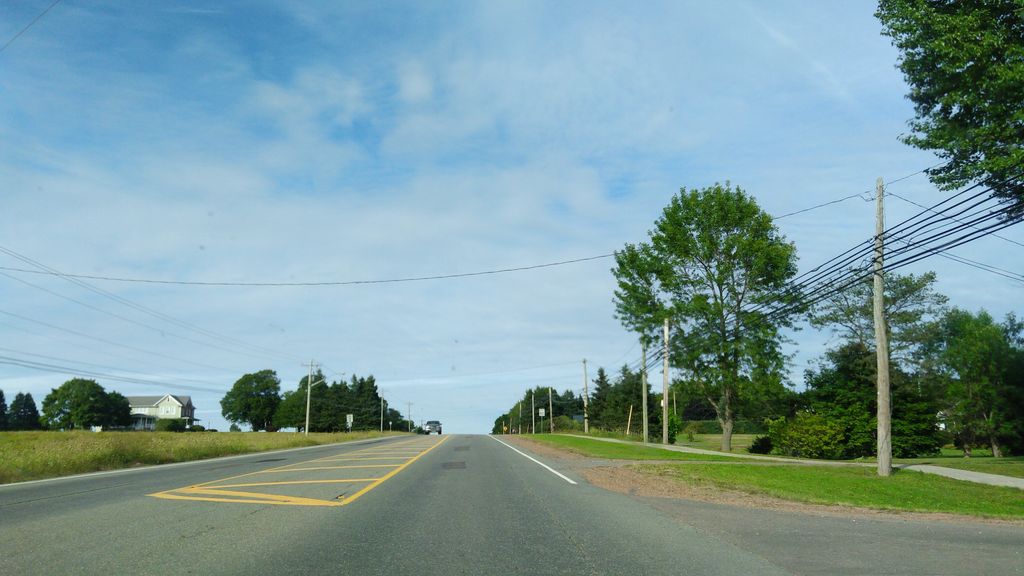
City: charlottetown